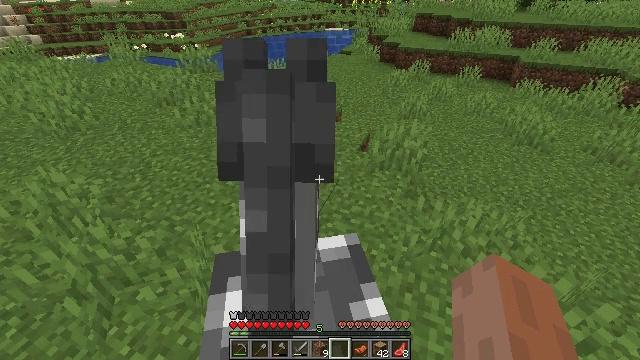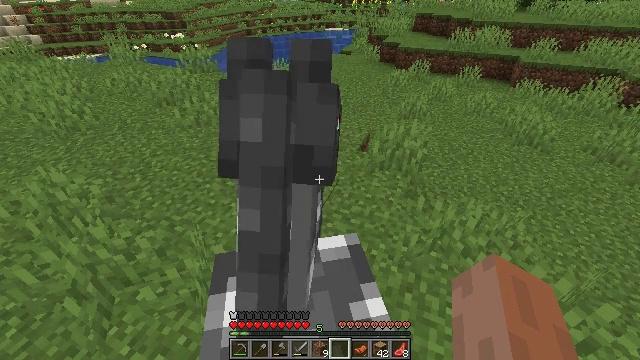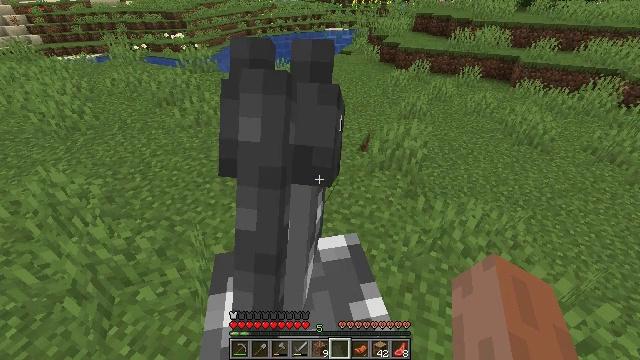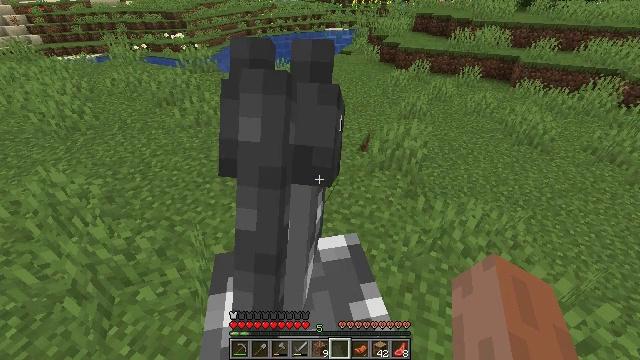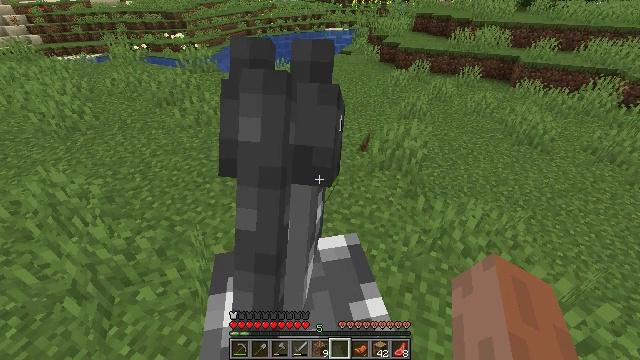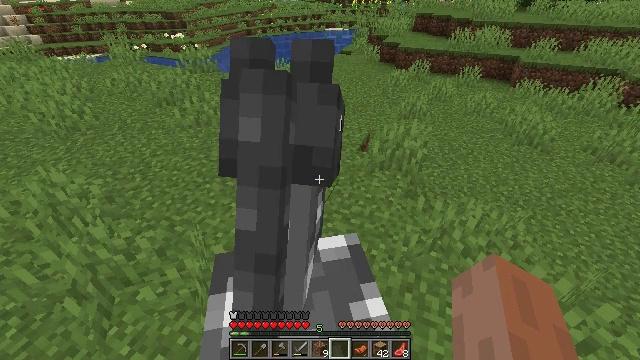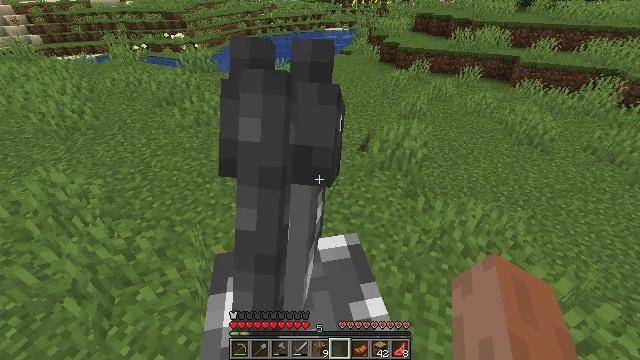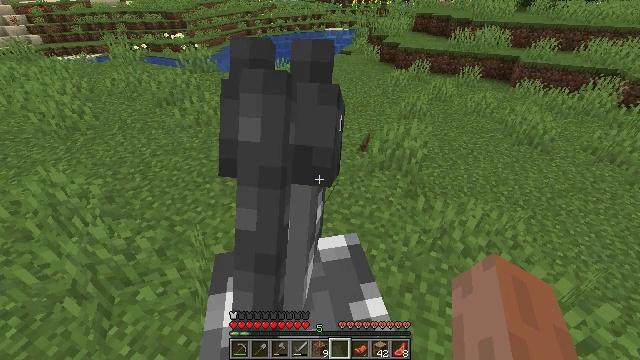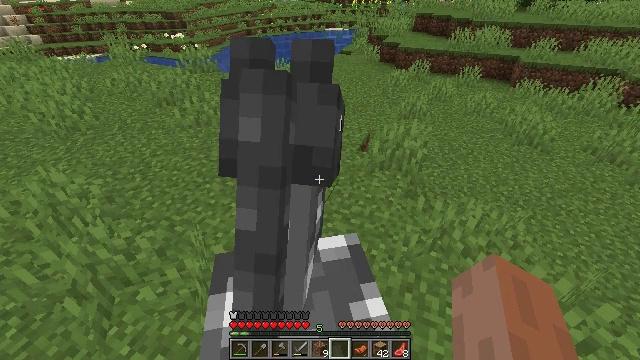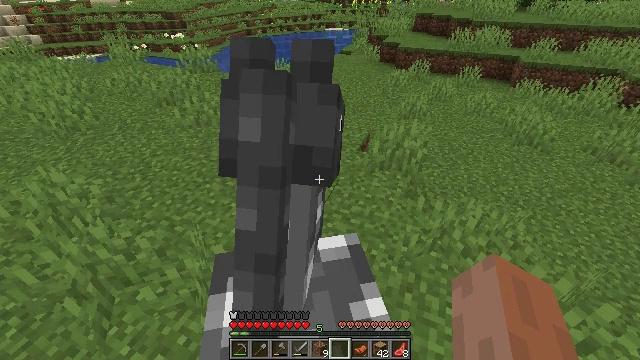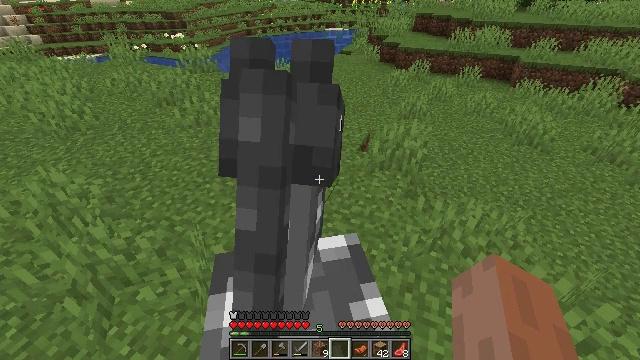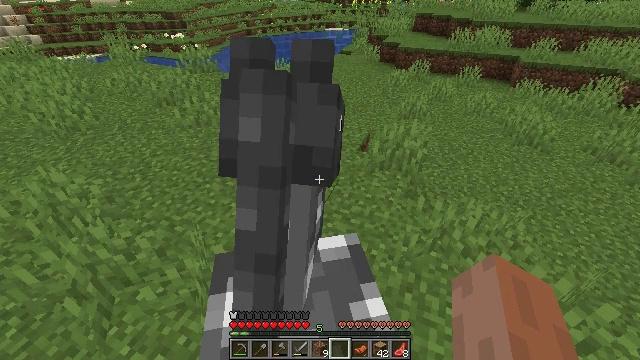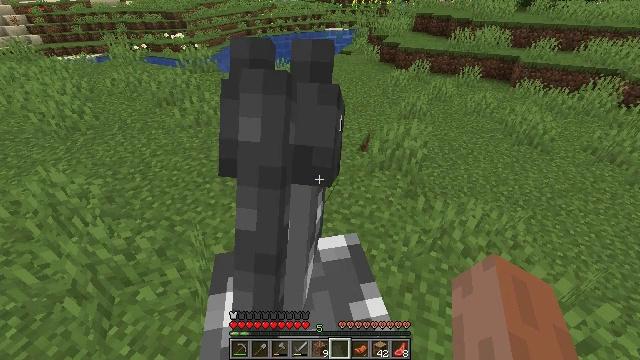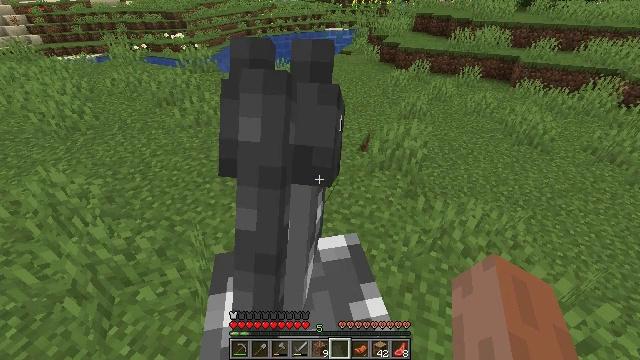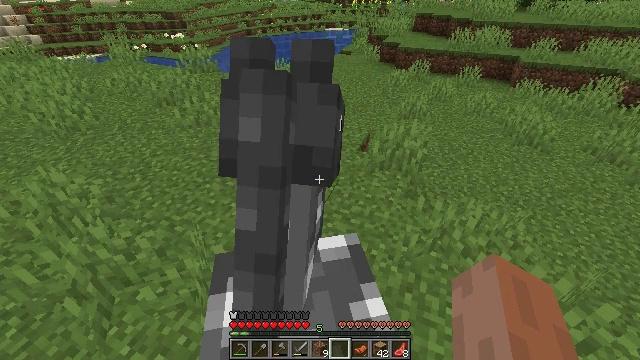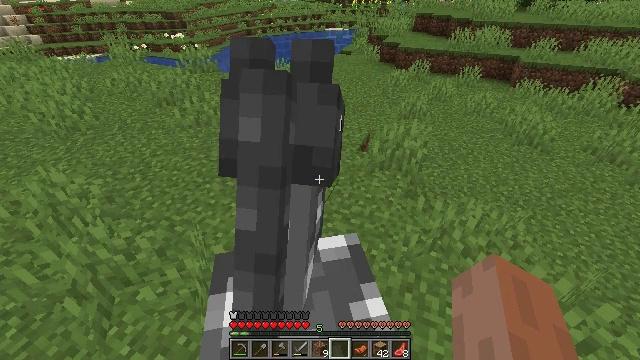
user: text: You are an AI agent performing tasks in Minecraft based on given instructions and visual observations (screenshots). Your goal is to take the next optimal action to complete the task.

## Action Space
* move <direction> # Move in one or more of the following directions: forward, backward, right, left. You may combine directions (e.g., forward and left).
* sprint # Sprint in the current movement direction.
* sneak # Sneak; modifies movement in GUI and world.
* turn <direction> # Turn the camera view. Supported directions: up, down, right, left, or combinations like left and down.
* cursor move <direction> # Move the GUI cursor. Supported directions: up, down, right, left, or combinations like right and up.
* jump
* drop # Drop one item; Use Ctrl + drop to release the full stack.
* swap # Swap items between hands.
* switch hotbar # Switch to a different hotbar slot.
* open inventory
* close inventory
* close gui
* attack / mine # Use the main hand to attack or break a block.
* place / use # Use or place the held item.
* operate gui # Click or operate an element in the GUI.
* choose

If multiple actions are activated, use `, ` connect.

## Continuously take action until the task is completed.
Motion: motion action
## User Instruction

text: Harvest coarse dirt by holding left button.
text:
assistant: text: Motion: no_op
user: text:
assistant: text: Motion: no_op
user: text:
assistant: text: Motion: no_op
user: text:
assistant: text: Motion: no_op
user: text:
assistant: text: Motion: no_op
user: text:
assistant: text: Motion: no_op
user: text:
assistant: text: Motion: no_op
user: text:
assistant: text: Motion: no_op
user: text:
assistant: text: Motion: no_op
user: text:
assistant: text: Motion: no_op
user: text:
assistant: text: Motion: no_op
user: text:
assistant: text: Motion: no_op
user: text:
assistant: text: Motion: no_op
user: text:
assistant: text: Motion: no_op
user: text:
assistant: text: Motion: no_op
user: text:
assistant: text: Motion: no_op
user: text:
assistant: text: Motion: no_op
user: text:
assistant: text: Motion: no_op
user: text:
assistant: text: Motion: no_op
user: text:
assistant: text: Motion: no_op
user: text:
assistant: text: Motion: no_op
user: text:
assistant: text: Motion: no_op
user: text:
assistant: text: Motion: no_op
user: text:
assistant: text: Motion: no_op
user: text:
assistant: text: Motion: no_op
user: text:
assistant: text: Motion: no_op
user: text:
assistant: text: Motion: no_op
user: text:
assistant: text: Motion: no_op
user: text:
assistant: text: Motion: no_op
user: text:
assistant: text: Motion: no_op